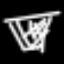
Label: diamond